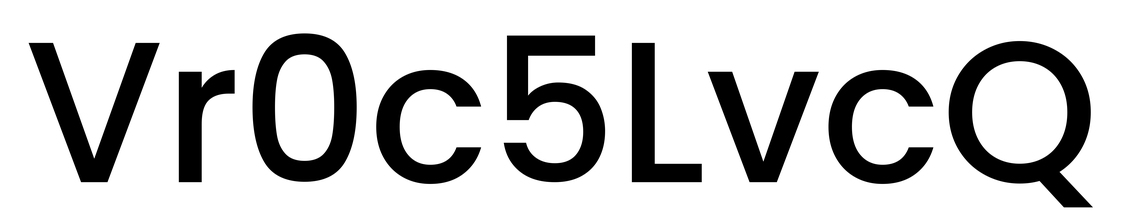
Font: Poppins-Medium